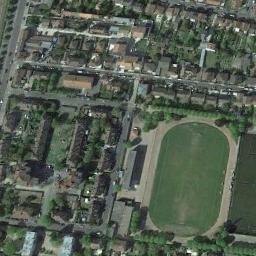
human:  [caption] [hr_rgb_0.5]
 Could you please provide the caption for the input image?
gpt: A track and field is built in the middle of a residential area, Surrounded by a lot of vegetation .

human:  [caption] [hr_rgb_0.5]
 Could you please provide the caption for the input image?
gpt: There is a track field in the lower right corner .

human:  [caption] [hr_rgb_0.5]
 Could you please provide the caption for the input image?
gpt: Many buildings are near the ground track field .

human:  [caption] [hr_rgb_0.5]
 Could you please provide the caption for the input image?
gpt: The ground track field is surrounded by lots of houses arranged neatly and a lawn is next to the ground track field .

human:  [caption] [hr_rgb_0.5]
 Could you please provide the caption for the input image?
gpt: There are many buildings around the ground track field with a yellow track .